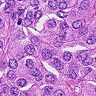
Metastatic tissue present: yes